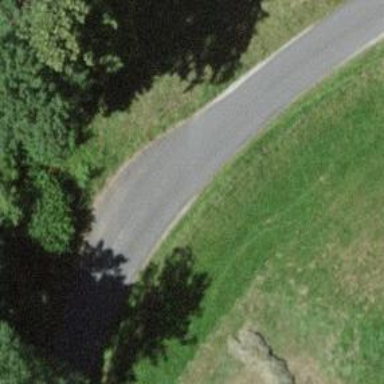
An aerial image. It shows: Passing place on the road.